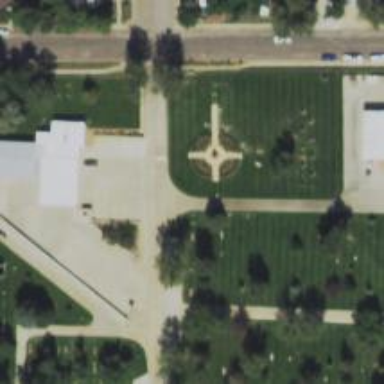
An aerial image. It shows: Historic memorial featuring sculpture.